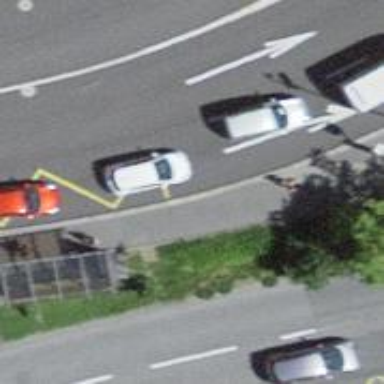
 serving as platform for public transportation."